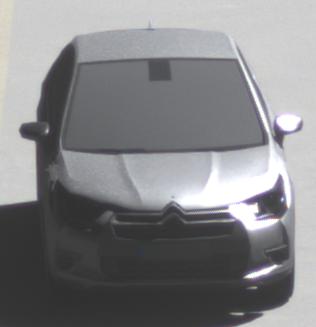
Make: Citroen
Model: DS 4 VTi 120
Detailed model: DS 4
Model produced from: 2011/05
Model produced until: 2015/01
Doors: 5
Color: white
Road condition: dry road
Daytime: midday
Contrast: high contrast